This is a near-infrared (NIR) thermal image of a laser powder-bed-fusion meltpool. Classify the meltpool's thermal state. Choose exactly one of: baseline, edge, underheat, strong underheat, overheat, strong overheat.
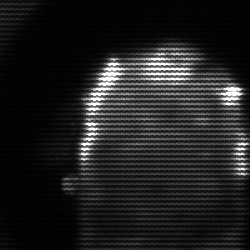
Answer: baseline